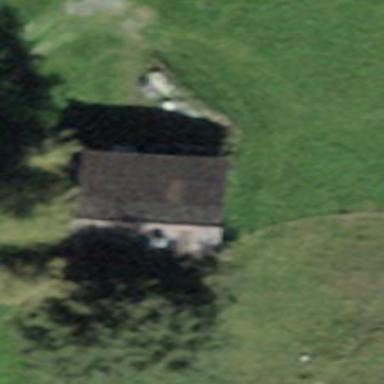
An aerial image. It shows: Cabin is depicted in the image.